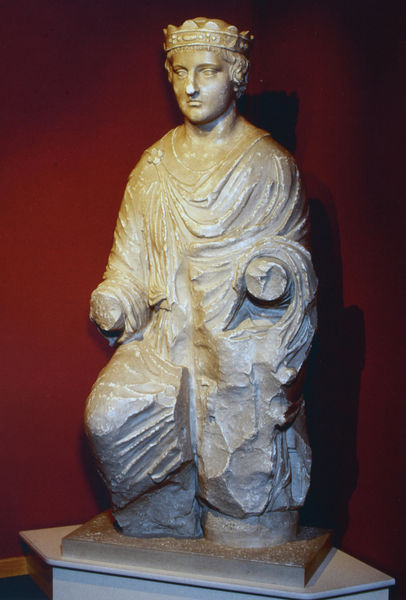
Titel: Kaiserstatue vom Brückentor in Capua
Standort: Capua
Institution: Museo Provinciale Campano
Schlagwörter: blau, hand, kopf, mann, umhang, weiß, grob, sitzen, ausschnitt, braun, frankreich, frau, grau, marmor, mund, nase, paris, stirn, tisch, blick, rot, tuch, malerei, flasche, jung, arm, arme, augen, bluse, falten, gesicht, kragen, mensch, sockel, stein, steine, hände, porträt, nass, figur, gewand, haare, mantel, sitzend, stehend, krone, lippen, locken, ohren, schulter, skulptur, statue, beine, deutschland, ecke, italien, kaiser, könig, büste, faltenwurf, plastik, plinthe, podest, knie, oberkörper, foto, spange, offen, antike, torso, kniee, knien, entwurf, rom, ausstellung, fragment, römer, antik, toga, griechisch, müde, prinz, zerstört, ehrfurcht, heiliger, gelblich, bitte, englisch, römisch, mamor, plinte, rumpf, ausschnit, latein, ornge, ausschitt, statur, beschädigt, fibel, handlos, bruchstück, speckstein, armlos, gähnen, kasier, hönde, mussé d'rsey, thorso, rote wand, kreuzfibel, keine hände, knied